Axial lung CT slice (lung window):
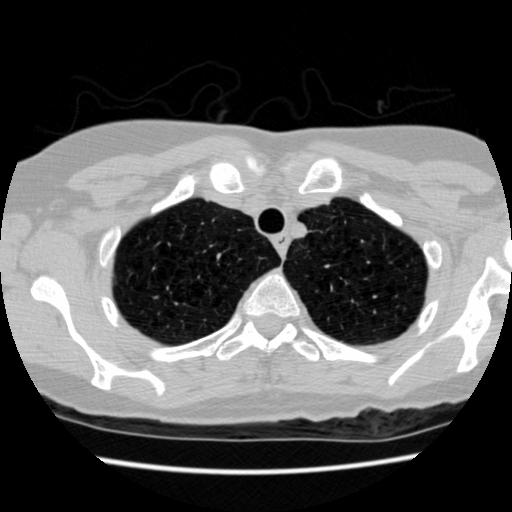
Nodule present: no